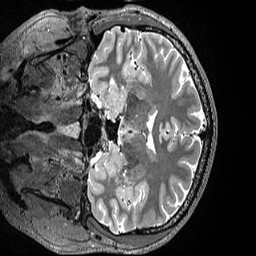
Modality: T2w
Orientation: coronal
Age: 31
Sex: male
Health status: healthy
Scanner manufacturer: siemens
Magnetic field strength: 3 T
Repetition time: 3.2 s
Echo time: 0.563 s